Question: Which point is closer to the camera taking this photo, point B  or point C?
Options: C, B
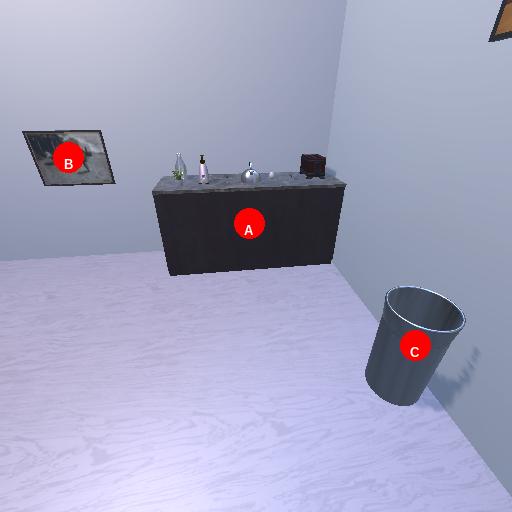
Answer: C